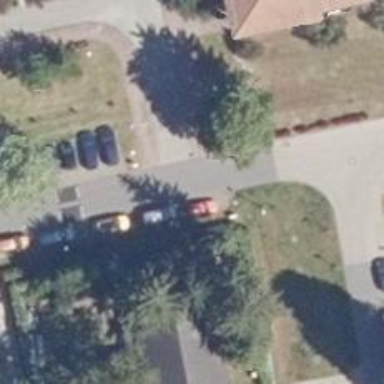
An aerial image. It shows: Asphalt road designated as living street.